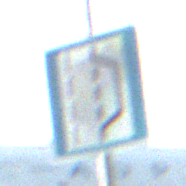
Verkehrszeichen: NothalteUndPannenbucht
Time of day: SunriseSunset
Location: Outdoor (Special)
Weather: Clear
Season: NotSpecified
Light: Natural